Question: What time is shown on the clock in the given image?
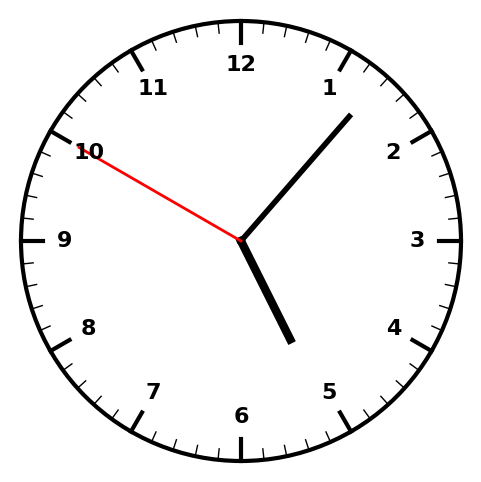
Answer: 05:06:50